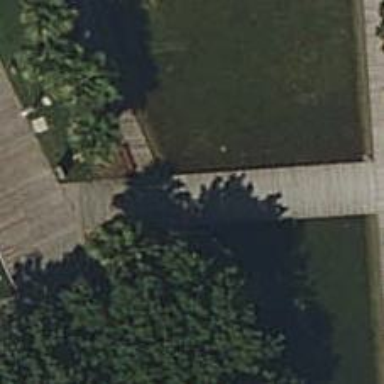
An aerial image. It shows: Footway road that serves as low water crossing bridge.